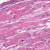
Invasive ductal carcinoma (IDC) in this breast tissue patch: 0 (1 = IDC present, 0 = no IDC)